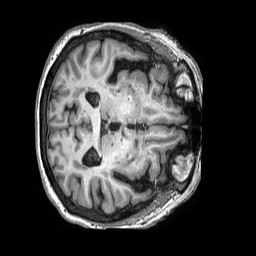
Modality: T1w
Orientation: axial
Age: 74
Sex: female
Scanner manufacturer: philips
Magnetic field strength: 3 T
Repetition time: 0.006635 s
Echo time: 0.00299 s